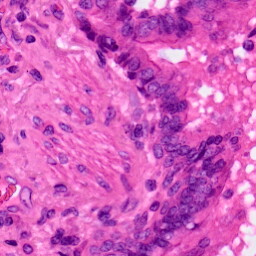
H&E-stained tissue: Lung